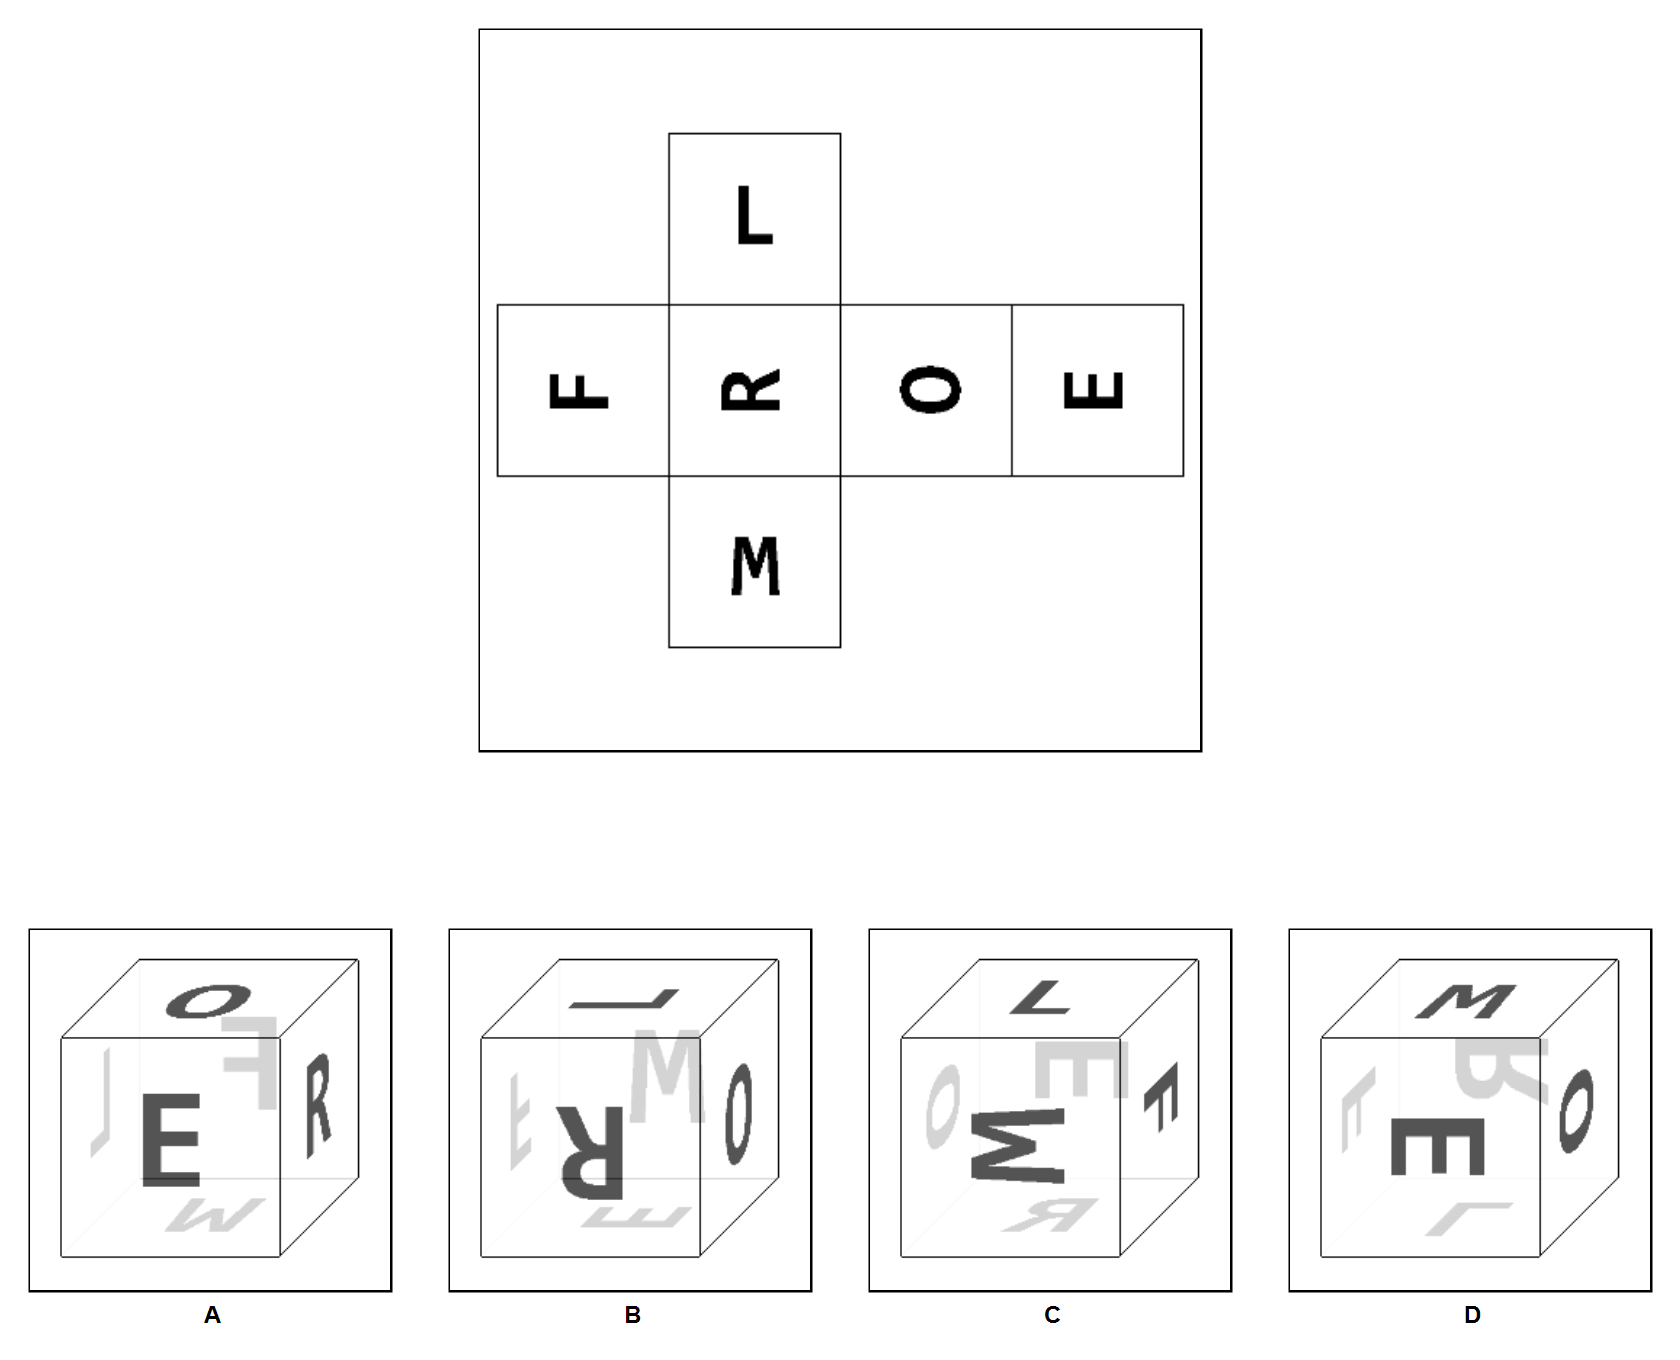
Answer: D